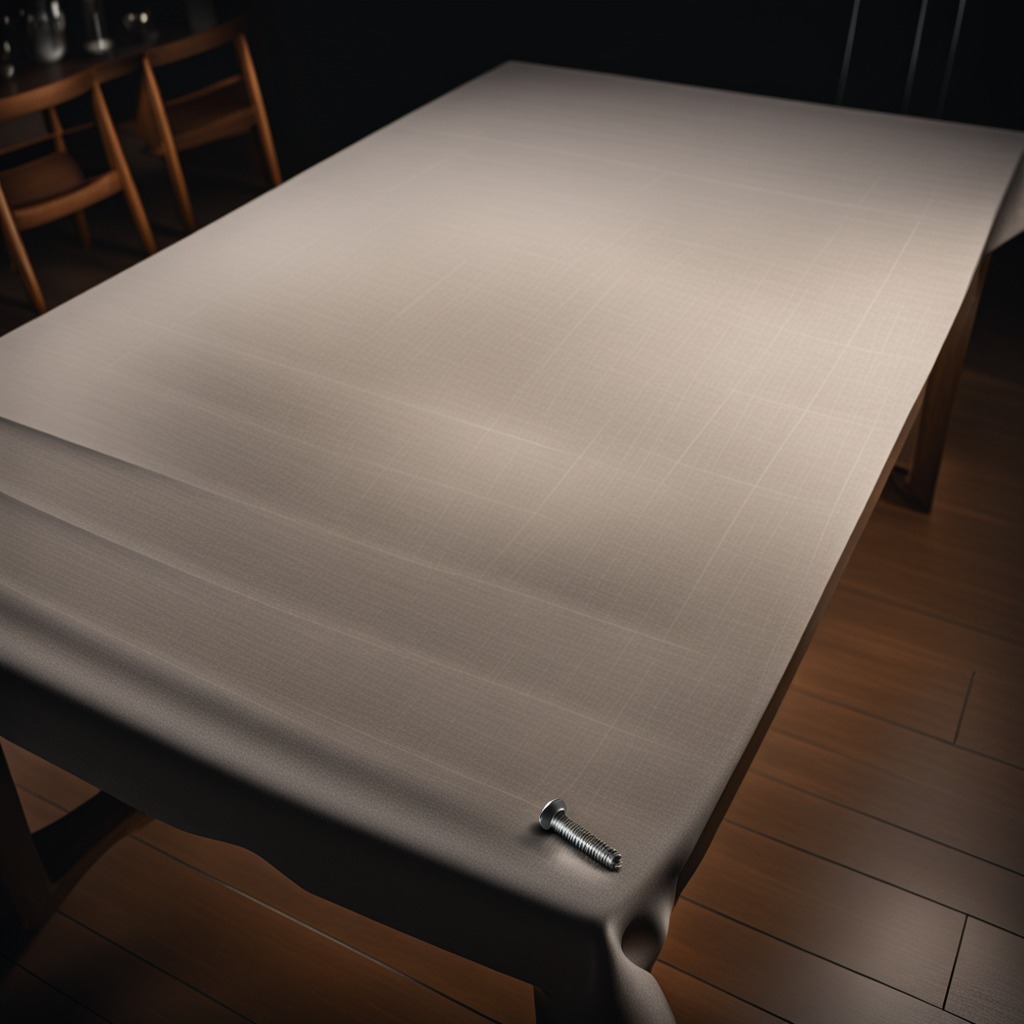
A metal screw is lying on the wooden table.